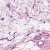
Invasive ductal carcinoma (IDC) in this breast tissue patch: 0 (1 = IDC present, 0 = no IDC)